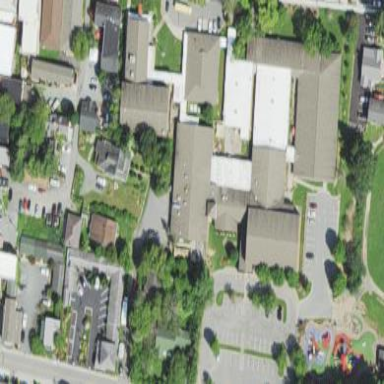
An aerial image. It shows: School building.